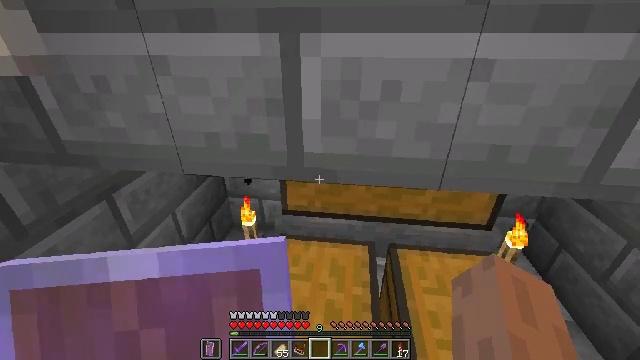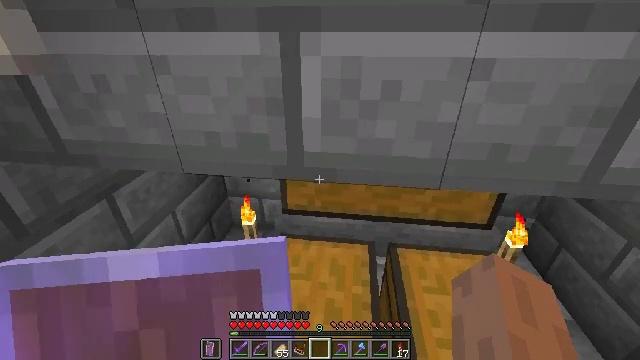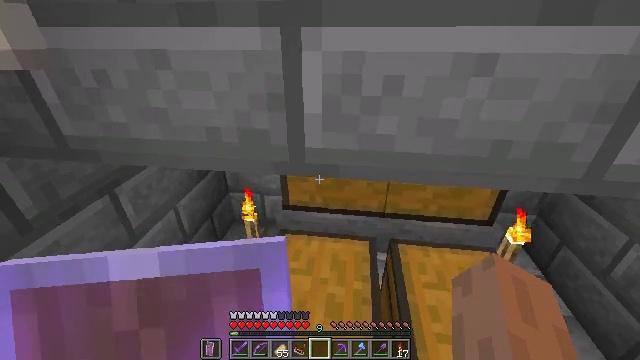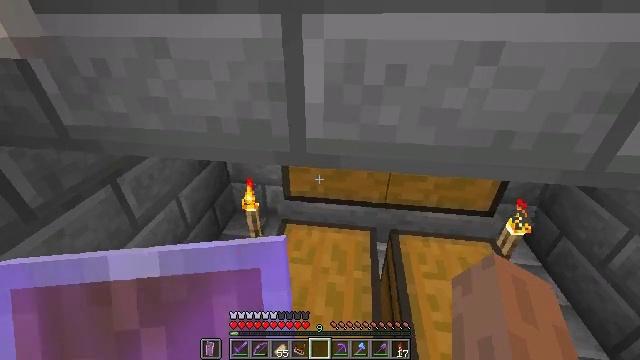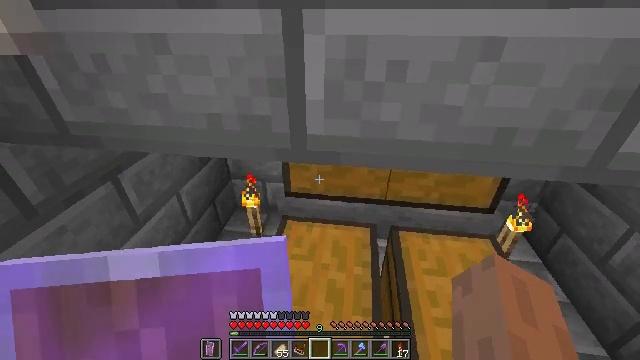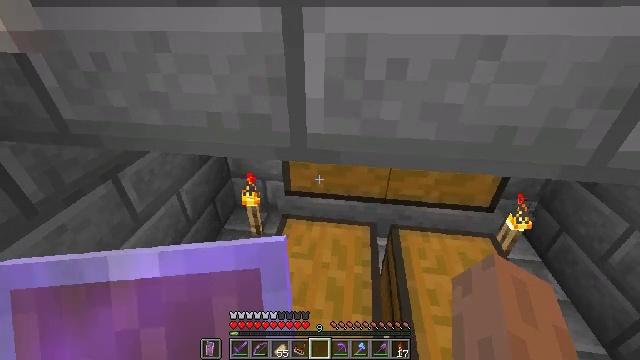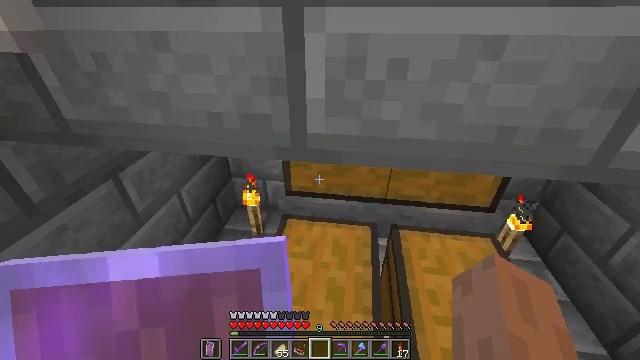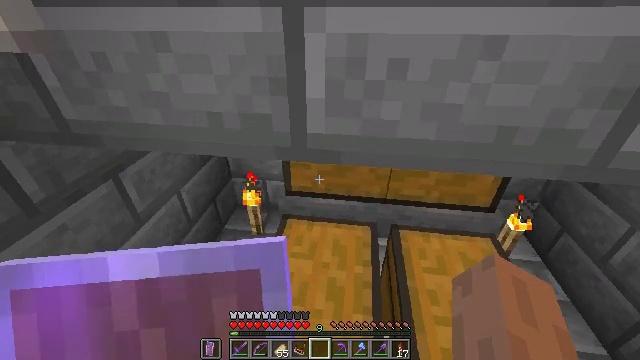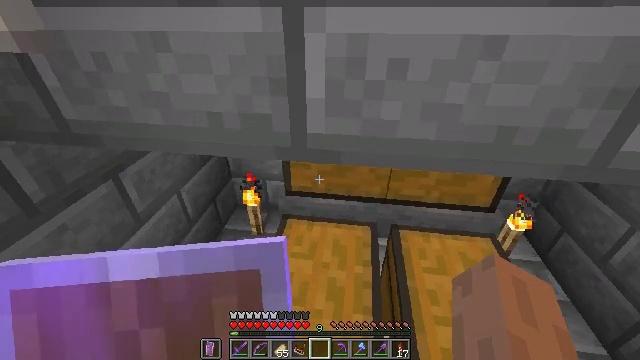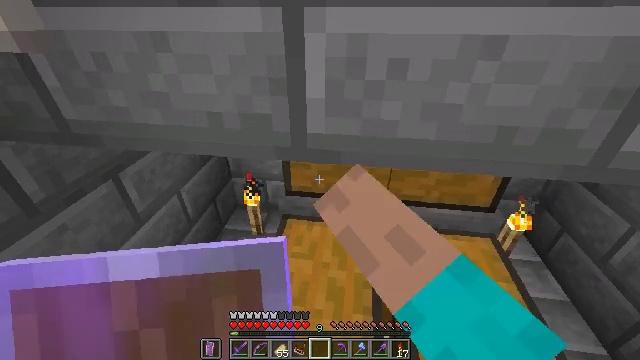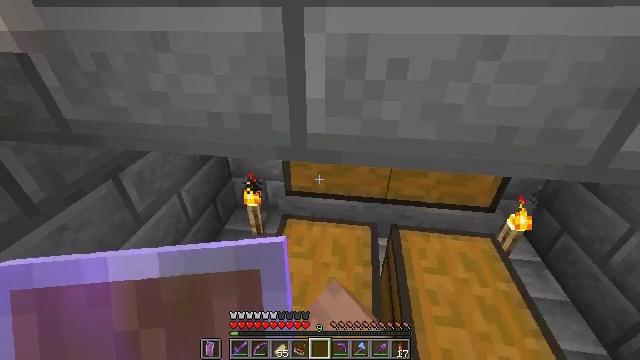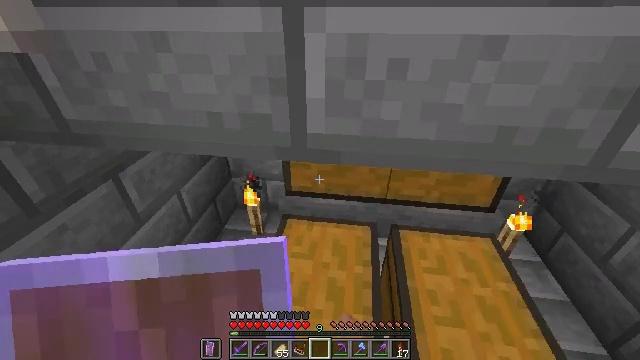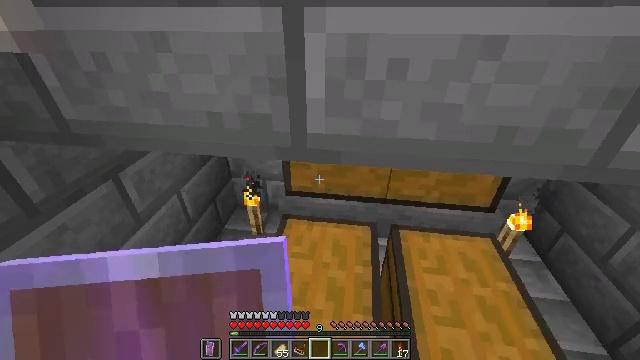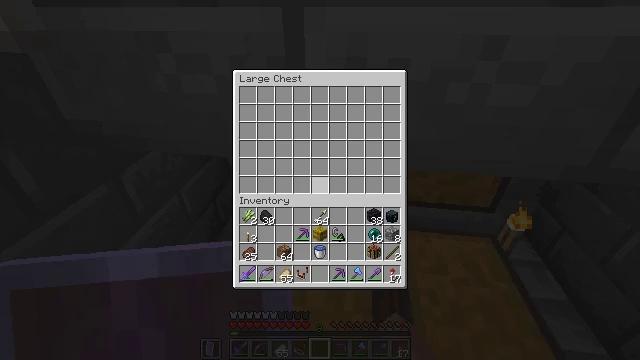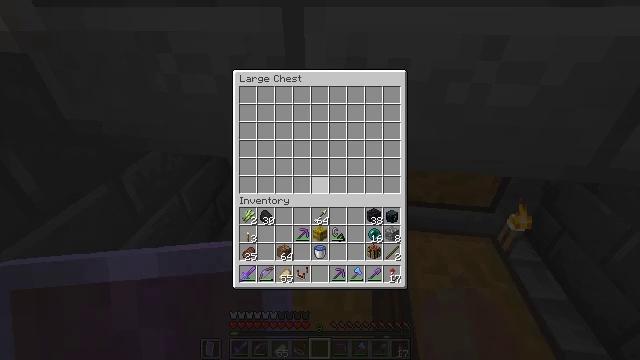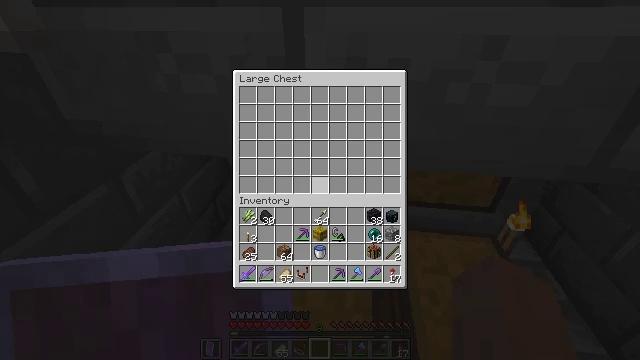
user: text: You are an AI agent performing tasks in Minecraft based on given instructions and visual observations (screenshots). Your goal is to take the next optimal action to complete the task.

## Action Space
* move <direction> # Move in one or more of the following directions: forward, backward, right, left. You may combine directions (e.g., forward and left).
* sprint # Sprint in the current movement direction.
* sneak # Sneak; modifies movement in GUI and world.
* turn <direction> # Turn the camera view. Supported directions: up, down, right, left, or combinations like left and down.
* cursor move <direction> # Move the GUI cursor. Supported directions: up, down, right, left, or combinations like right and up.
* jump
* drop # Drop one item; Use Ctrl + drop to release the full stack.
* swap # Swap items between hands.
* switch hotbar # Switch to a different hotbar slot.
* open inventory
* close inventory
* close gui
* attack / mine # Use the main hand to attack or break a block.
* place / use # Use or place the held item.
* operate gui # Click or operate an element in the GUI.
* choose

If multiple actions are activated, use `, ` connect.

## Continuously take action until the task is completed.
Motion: motion action
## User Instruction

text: Mine the comparator to reclaim it.
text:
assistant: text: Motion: no_op
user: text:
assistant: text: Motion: no_op
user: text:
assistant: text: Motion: turn down
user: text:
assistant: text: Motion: no_op
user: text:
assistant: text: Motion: no_op
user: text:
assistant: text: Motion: no_op
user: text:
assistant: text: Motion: no_op
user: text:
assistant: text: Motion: use / place
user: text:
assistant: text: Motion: use / place
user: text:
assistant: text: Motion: use / place
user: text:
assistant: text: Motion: no_op
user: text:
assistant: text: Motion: no_op
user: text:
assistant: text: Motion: no_op
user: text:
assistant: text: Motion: no_op
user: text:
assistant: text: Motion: no_op
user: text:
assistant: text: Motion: no_op
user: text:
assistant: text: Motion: no_op
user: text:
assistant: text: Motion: no_op
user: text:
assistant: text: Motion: no_op
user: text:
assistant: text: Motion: no_op
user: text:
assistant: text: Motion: no_op
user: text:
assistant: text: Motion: no_op
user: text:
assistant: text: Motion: no_op
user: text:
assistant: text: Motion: no_op
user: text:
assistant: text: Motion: no_op
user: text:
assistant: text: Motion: no_op
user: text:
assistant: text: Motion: no_op
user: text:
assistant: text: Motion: no_op
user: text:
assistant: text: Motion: no_op
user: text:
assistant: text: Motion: no_op